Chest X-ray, PA view. Patient: 34 years old, sex M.
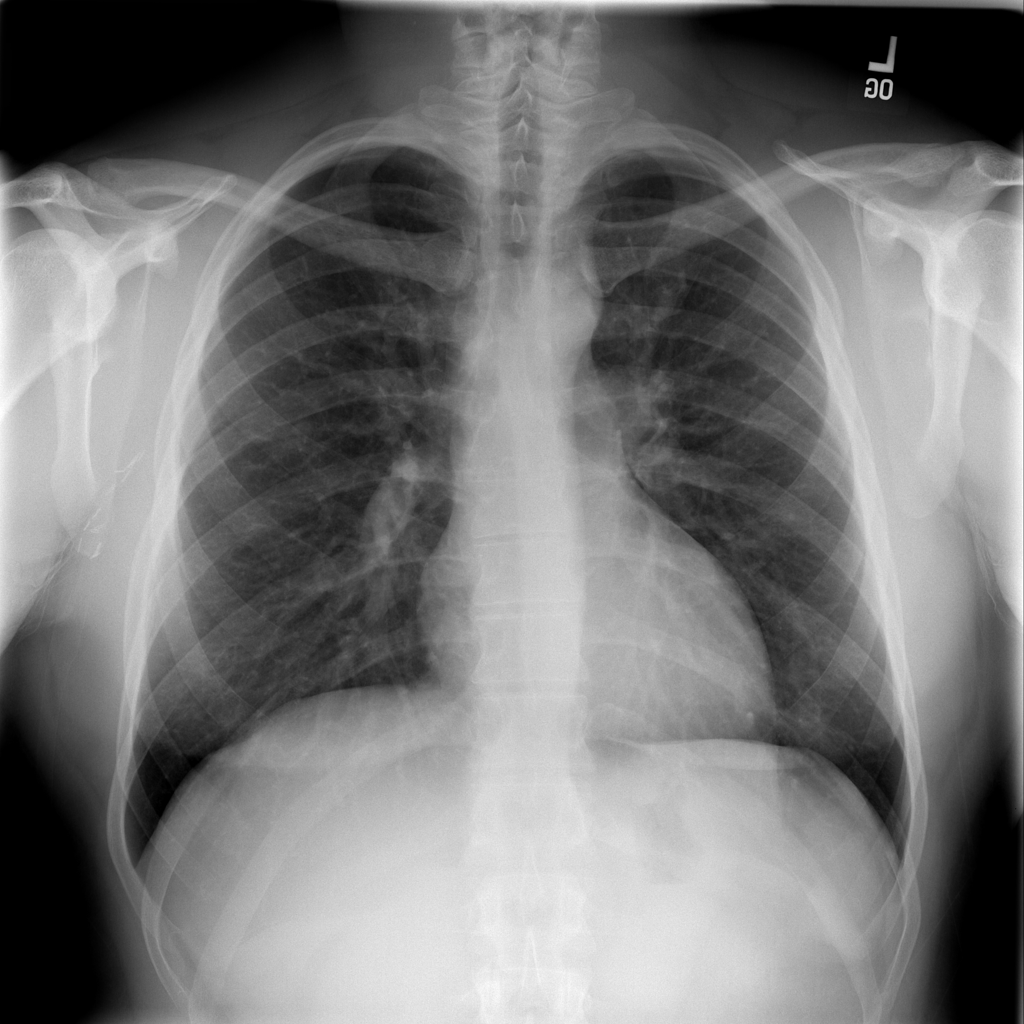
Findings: Infiltration, Nodule